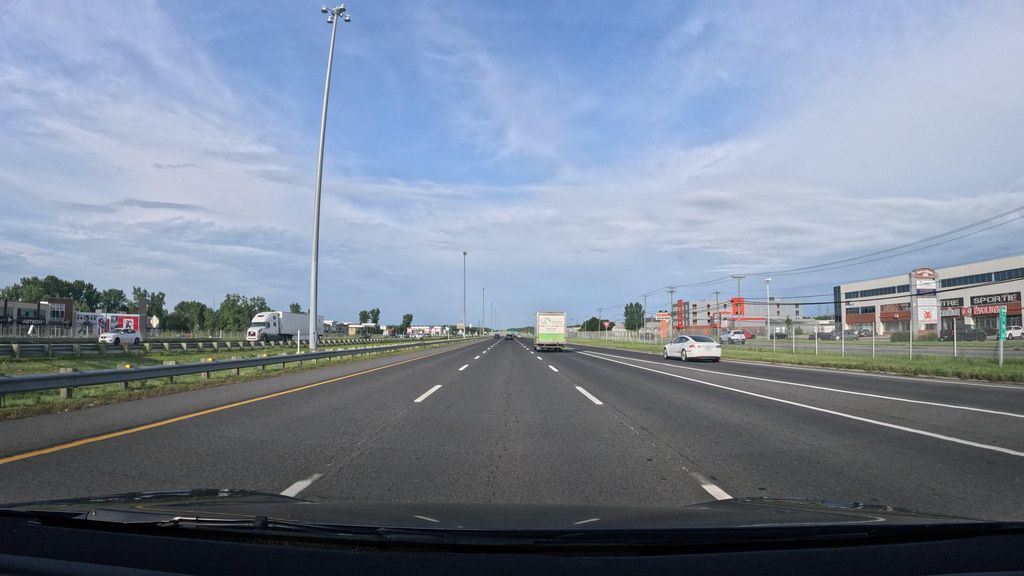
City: montreal